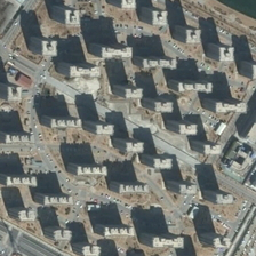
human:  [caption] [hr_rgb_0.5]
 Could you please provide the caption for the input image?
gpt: Two blocks of high-rise housing threw shades into bare lands in the aisle.

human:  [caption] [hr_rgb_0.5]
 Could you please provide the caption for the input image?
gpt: sparsely located residential skyscrapers are casting shadows .

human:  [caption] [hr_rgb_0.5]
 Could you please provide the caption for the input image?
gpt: Many gray highrise apartments consist of two separate partitions.

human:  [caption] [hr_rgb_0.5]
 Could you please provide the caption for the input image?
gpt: Two high-rise residential buildings cast shadows on the bare ground.

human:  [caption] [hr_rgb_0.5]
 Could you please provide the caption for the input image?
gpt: Many gray high-rise apartments make up the residential area, which is divided into two parts by an alley.